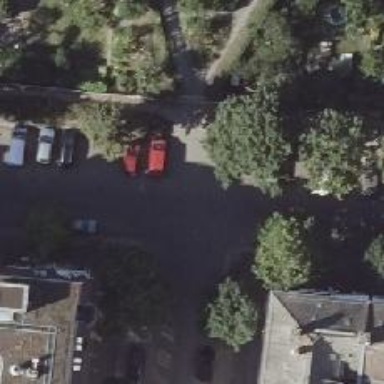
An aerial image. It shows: Residential road with on-street parallel parking on the left lane.